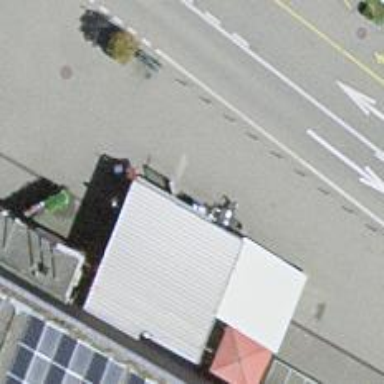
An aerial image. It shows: Fast food establishment.